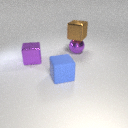
large purple metal cube in front of large purple metal sphere